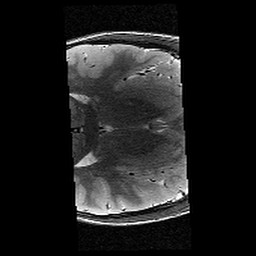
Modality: T2w
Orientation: axial
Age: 12
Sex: male
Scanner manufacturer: siemens
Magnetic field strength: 3 T
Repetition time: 9.23 s
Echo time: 0.067 s